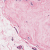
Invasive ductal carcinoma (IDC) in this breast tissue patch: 0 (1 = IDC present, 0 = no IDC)